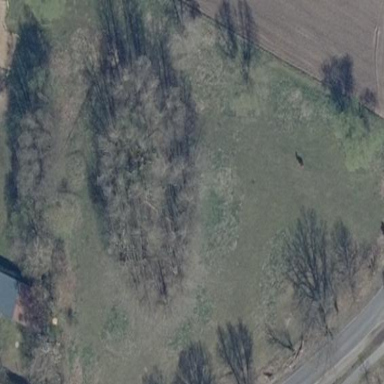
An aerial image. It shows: Beautiful meadow.